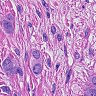
Metastatic tissue present: yes